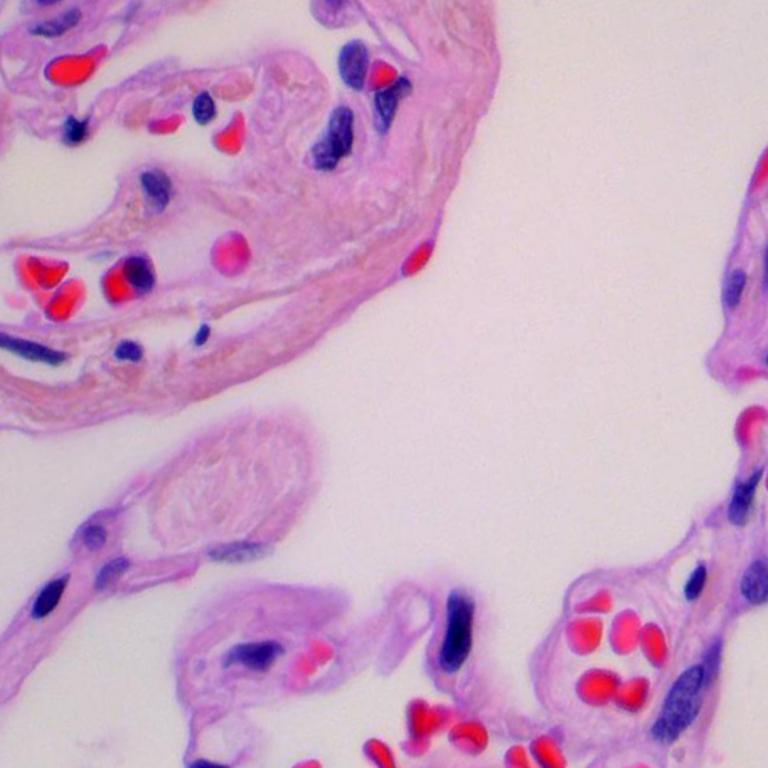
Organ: lung
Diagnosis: benign